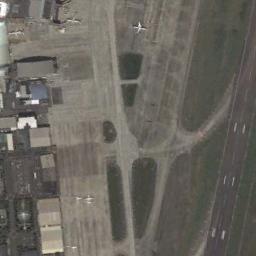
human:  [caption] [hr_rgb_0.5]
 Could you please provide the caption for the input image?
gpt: There are many buildings next to the runway of the airport and there are many planes parked .

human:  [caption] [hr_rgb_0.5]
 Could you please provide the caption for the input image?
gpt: An airport with some runways and buildings on the lawn and some planes parked on the airport .

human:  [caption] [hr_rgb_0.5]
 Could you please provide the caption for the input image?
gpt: There is an airport built in bare land next to some buildings .

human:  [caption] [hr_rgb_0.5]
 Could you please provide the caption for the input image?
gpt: The airport was built in the middle of lush vegetation .

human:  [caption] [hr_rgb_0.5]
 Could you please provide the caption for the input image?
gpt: There are many buildings of different sizes and shapes at the airport .